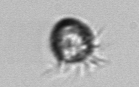
Label: Ciliophora